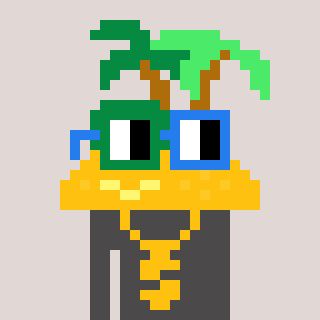
a pixel art character with square green and blue glasses, a island-shaped head and a grayscale-colored body on a warm background